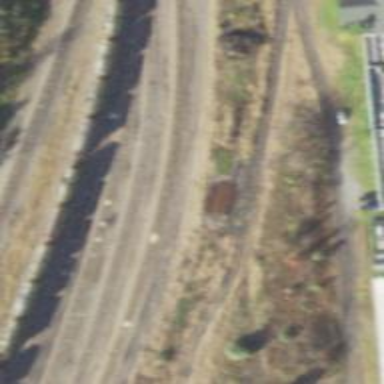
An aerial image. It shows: Railway yard used for servicing trains.